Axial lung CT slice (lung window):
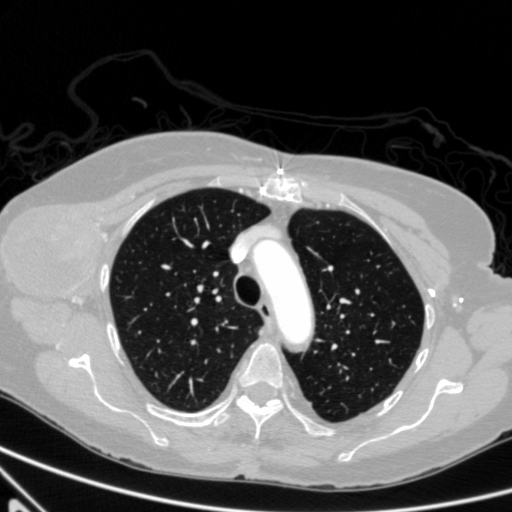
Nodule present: no